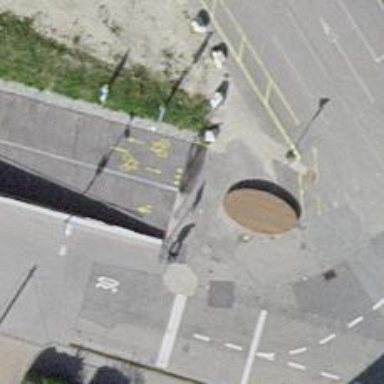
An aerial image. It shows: Bollard barrier.